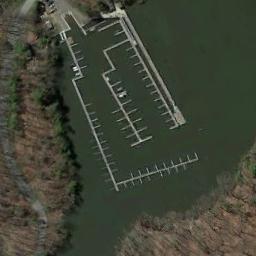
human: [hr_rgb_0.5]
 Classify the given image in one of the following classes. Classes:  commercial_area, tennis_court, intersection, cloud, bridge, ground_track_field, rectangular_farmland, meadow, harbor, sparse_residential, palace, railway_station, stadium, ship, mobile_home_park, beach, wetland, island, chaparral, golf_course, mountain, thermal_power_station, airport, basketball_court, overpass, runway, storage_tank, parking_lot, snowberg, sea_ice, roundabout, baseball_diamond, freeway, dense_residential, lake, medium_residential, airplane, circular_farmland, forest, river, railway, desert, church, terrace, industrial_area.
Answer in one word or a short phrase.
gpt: harbor